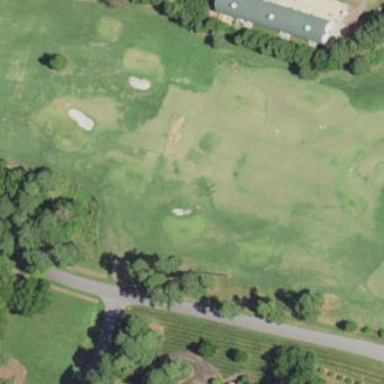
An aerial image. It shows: Grassy area designated as golf fairway.